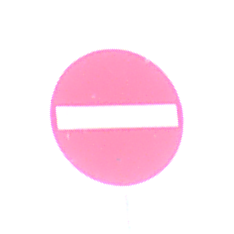
Verkehrszeichen: VerbotDerEinfahrt
Umgebung: Outdoor, Nature
Tageszeit: MorningAfternoon
Wetter: Clear
Licht: Natural
Jahreszeit: Winter
Kontrast: HighContrast